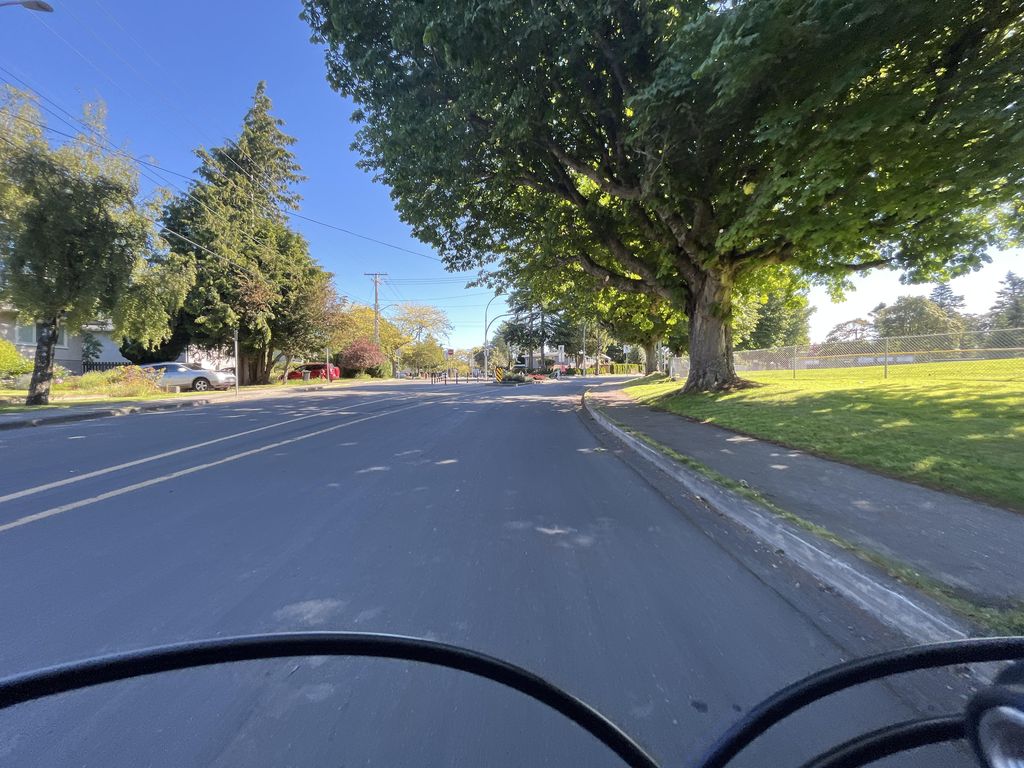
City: victoria